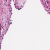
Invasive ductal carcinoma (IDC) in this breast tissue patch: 0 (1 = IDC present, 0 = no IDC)